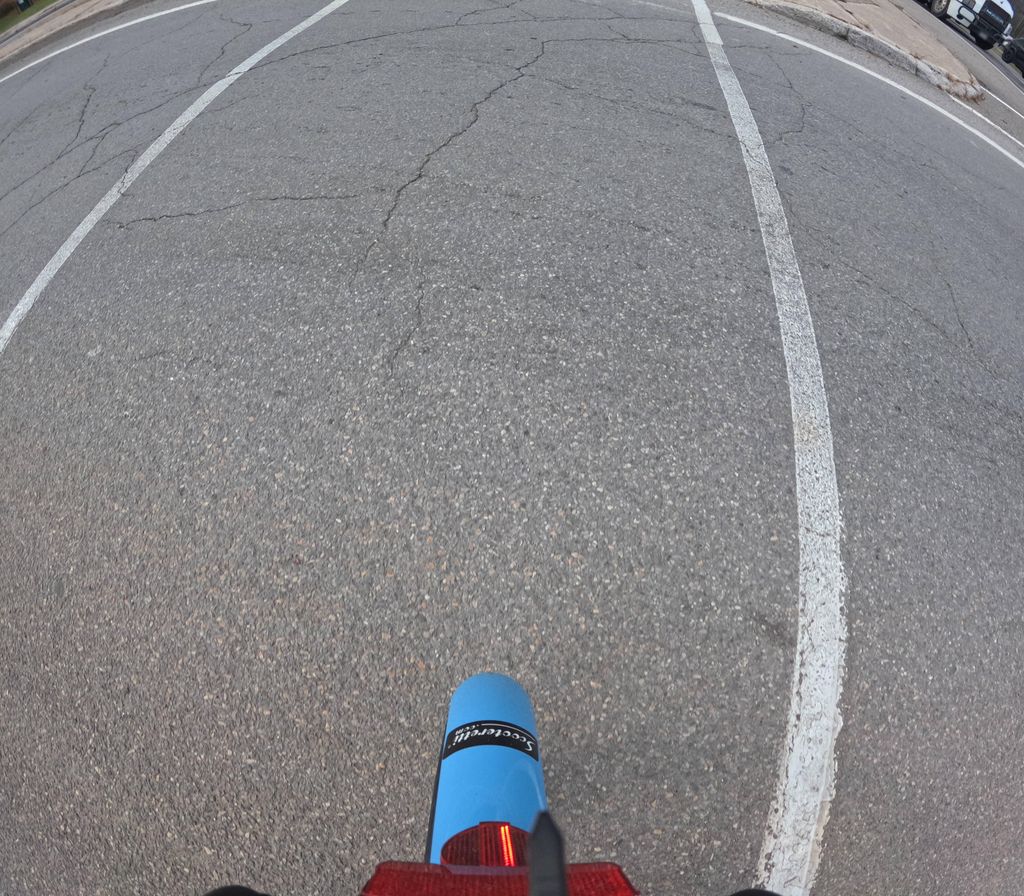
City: ottawa-gatineau